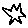
Label: star